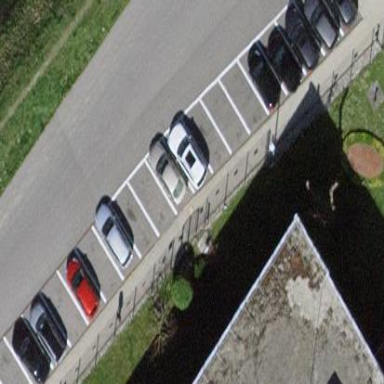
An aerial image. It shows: Parking available on the street side.